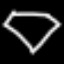
Label: diamond